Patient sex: F
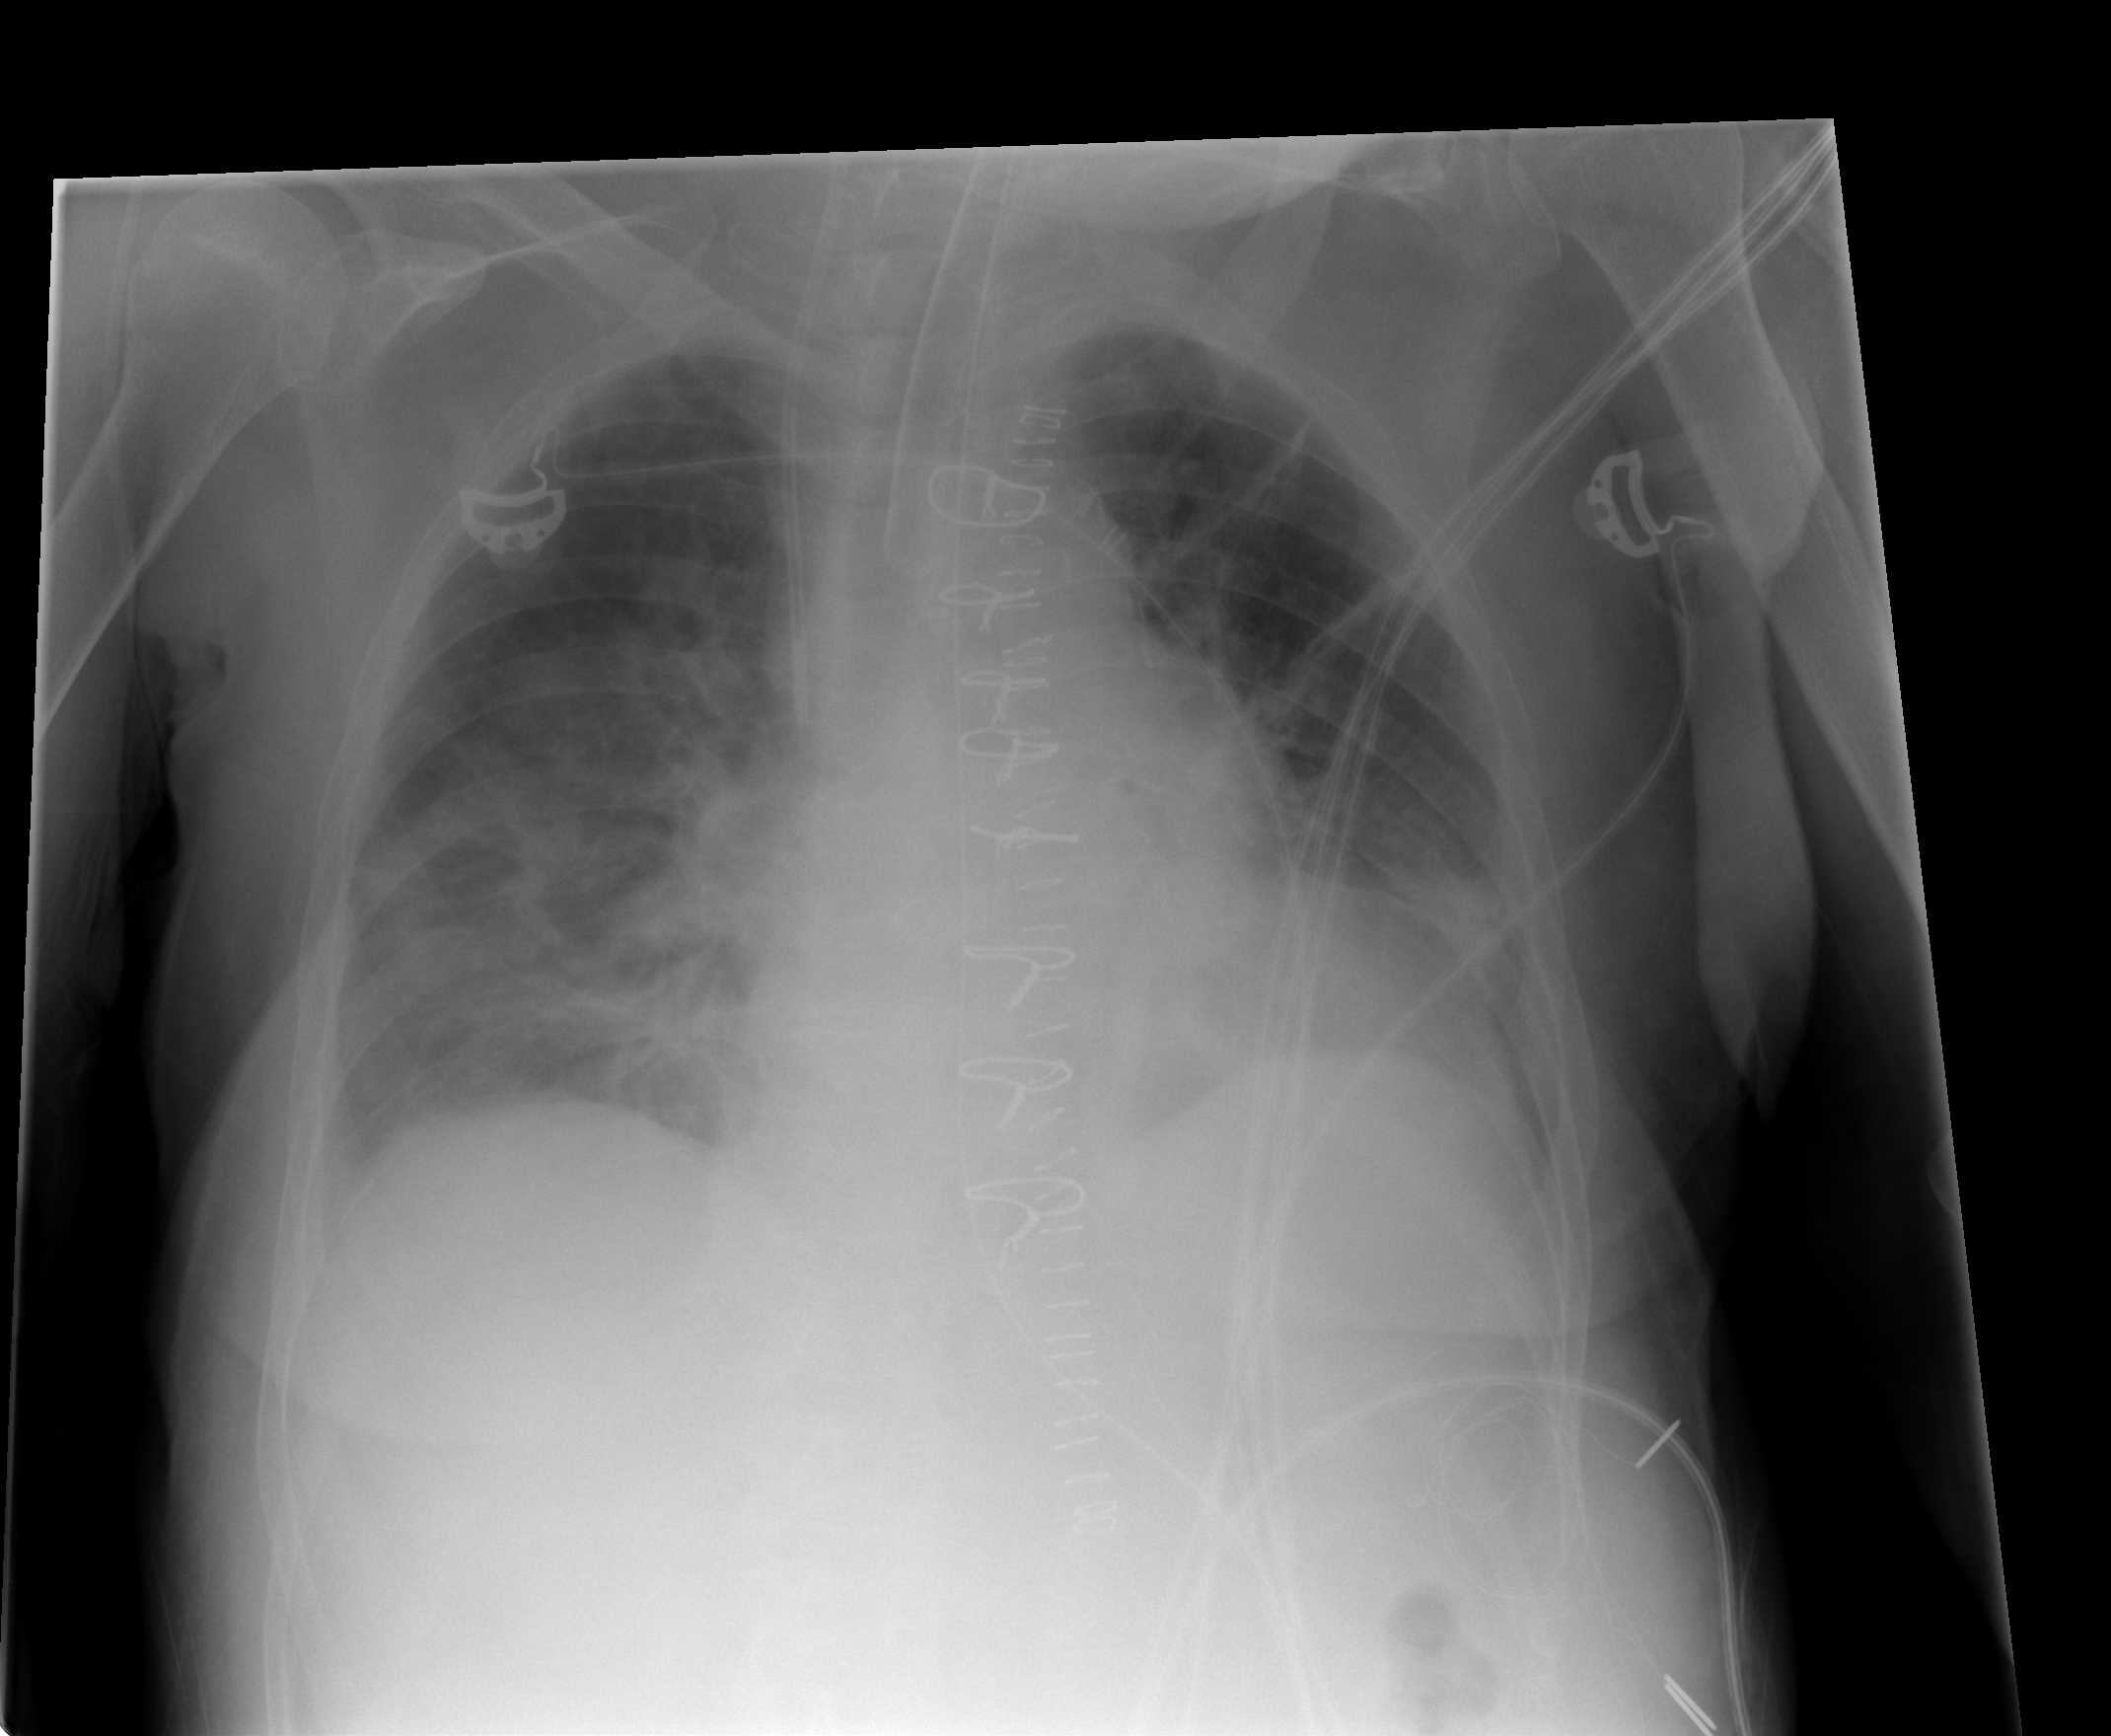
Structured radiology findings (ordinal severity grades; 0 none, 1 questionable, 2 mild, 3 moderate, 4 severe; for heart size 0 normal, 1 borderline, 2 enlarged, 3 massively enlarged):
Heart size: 2
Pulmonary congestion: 2
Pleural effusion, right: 0
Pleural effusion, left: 0
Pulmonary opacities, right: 2
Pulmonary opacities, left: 2
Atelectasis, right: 2
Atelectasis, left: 2